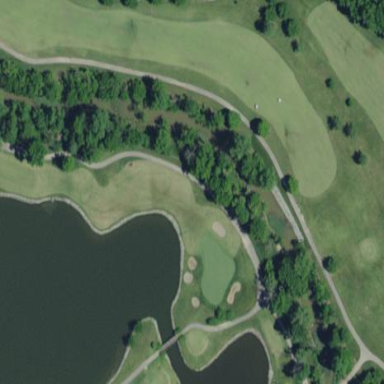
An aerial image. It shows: Golf fairway surrounded by grass.